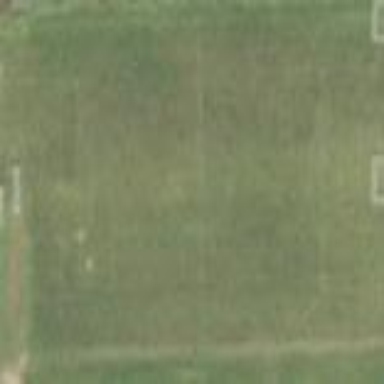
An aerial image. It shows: Soccer pitch for leisure land activities.